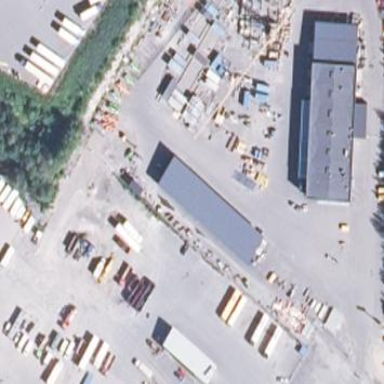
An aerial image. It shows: Warehouse building.